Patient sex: M
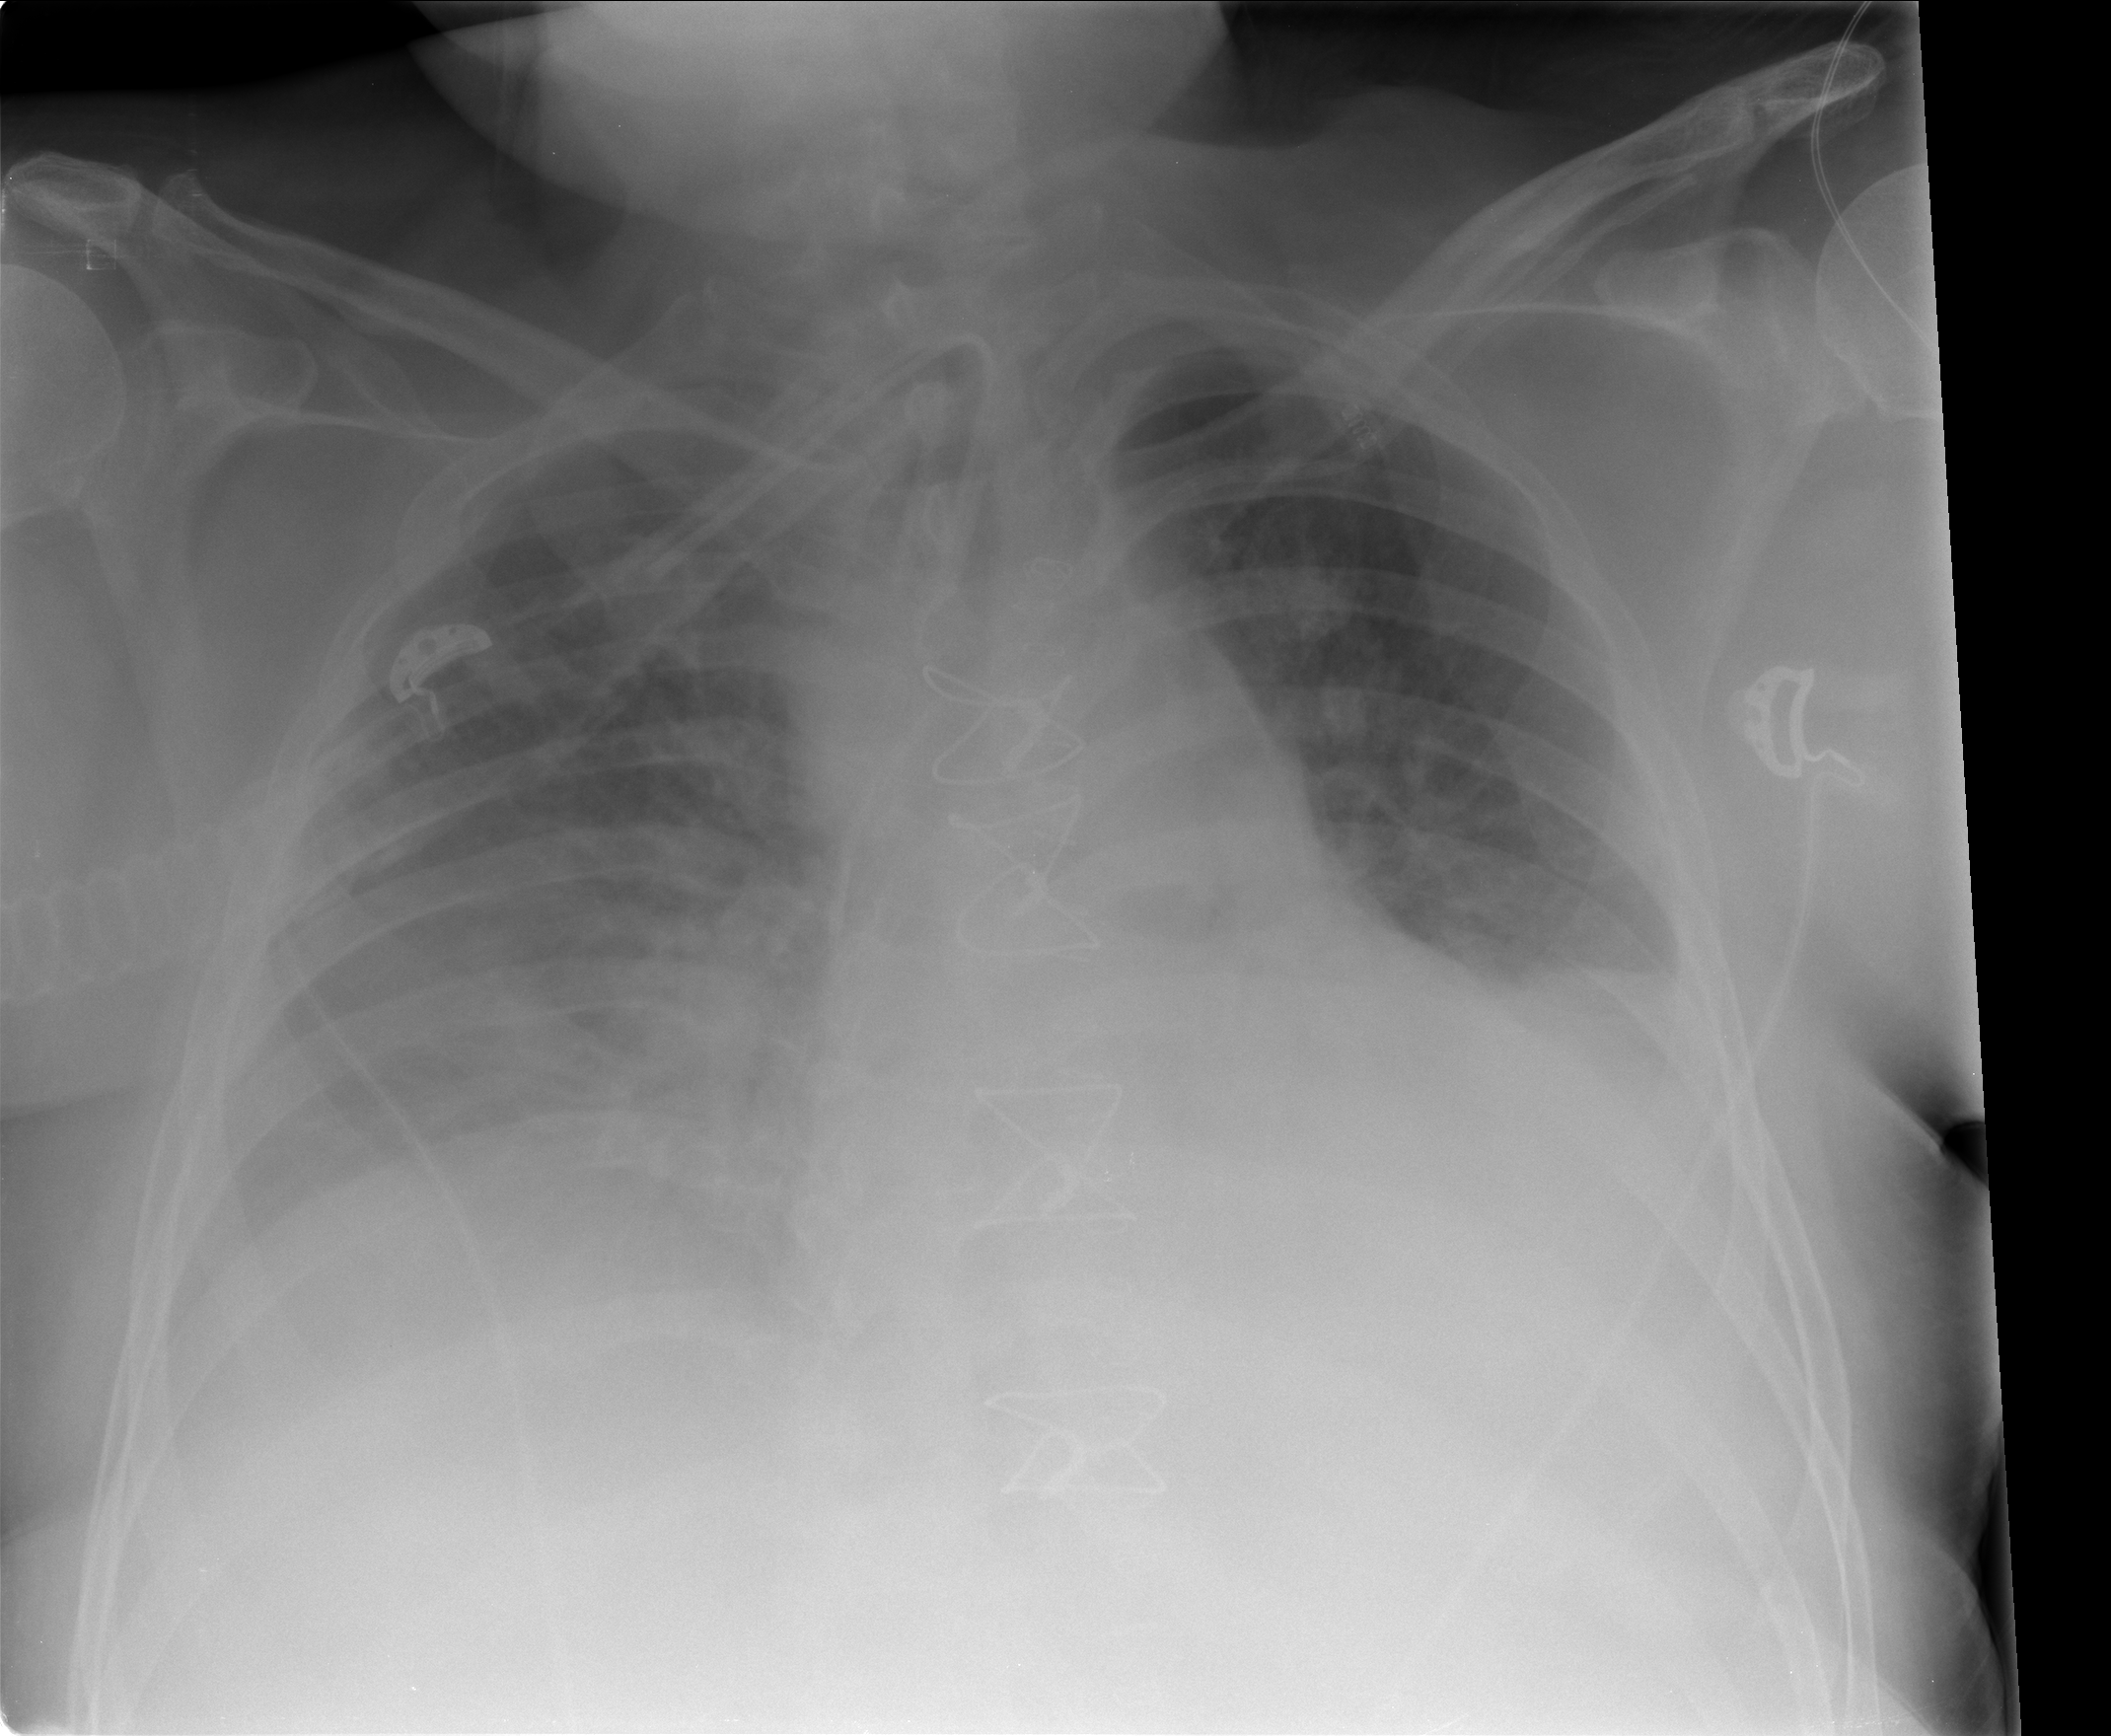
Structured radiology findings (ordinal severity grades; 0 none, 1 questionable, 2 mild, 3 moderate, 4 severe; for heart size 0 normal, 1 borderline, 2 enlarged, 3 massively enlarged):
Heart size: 2
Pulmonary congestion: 2
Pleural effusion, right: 3
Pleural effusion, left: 2
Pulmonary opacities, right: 1
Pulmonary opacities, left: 0
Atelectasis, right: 2
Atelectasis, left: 2